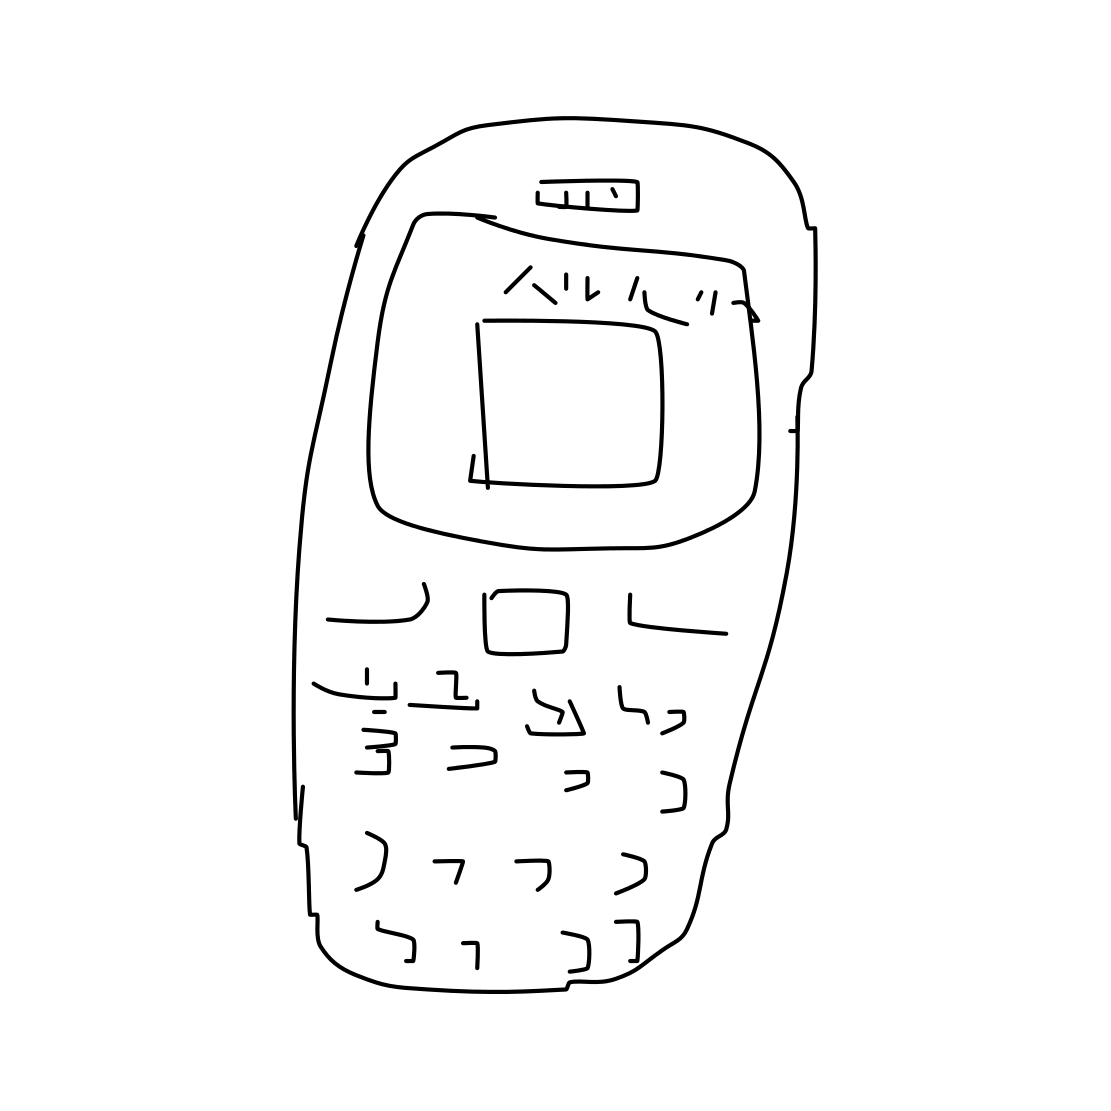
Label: cell phone